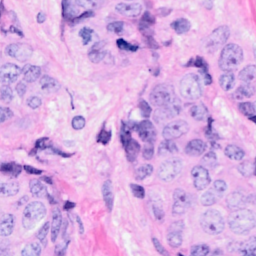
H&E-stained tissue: Breast